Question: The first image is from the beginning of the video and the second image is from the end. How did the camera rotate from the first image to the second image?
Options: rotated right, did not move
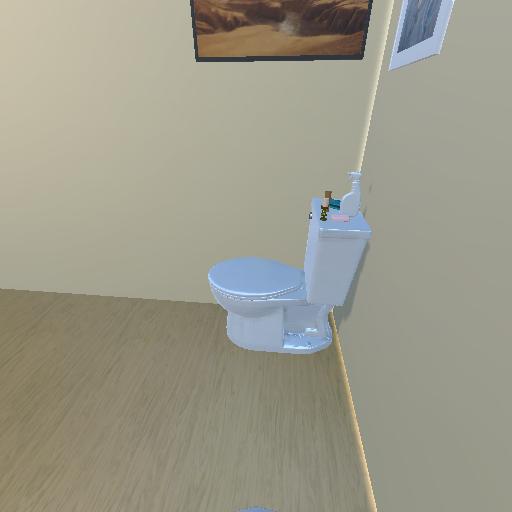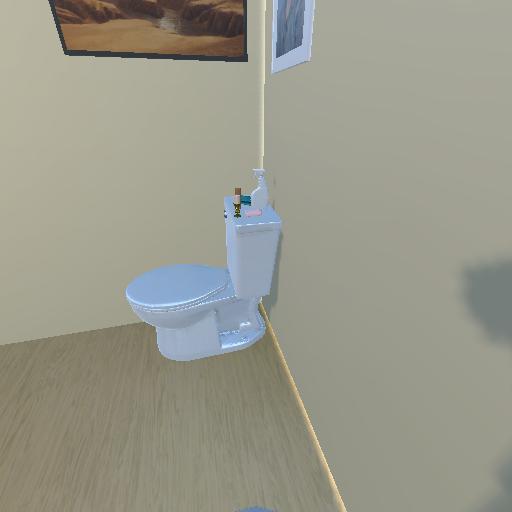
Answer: rotated right